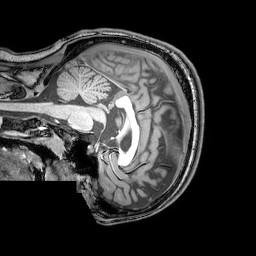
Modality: T1w
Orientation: sagittal
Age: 21
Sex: male
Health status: healthy
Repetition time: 0.081 s
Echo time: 0.037 s